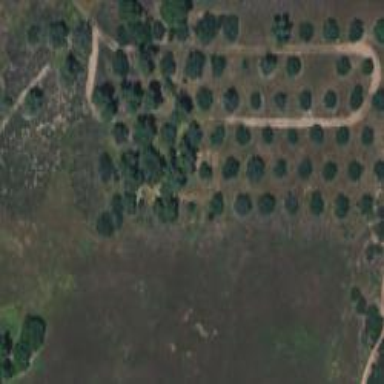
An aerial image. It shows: Orchard.